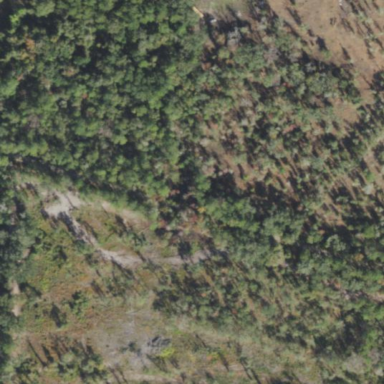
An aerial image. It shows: Mixed leaf woodland.